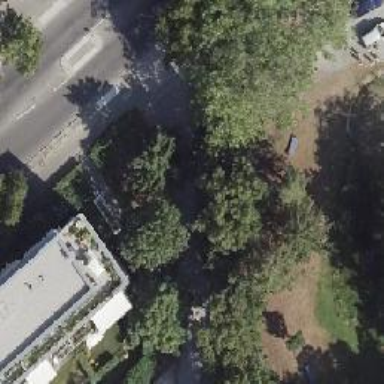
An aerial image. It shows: Deciduous broadleaved tree in park.